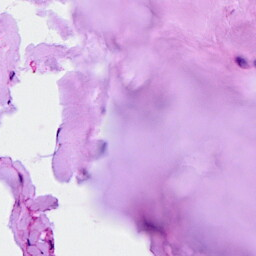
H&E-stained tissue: Breast